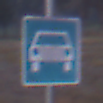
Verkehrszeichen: Kraftfahrstrasse
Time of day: SunriseSunset
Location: Outdoor (Nature)
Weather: Clear
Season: NotSpecified
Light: Natural